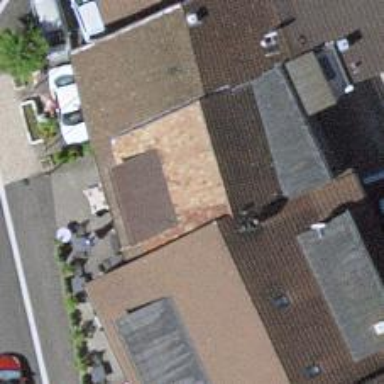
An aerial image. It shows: Restaurant.